Question: I have a JSON of which i need to extract headings and data inot a html table that contains top and left headings. I have provided a snippet of what the table data shoukld present. Can anyone please help with the logic of breaking down the foreach to be able to display the html corrcetly.
'''
$json ='{
"jform": {
"product": ["3", "4"],
"type": "101"
},
"mainheading": "TYPICAL ANALYSIS",
"heading1": "NatraMin Original",
"heading2": "NatraMin Cal-S",
"heading3": "NatraMin Cal-K",
"heading4": "",
"heading5": "",
"heading6": "",
"heading7": "",
"heading8": "",
"maindata": ["Calcium", "Phosphorus"],
"data1": ["c12%", "p12%"],
"data2": ["c13%", "p13%"],
"data3": ["c14%", "p14%"],
"data4": ["", ""],
"data5": ["", ""],
"data6": ["", ""],
"data7": ["", ""],
"data8": ["", ""],
"itemid": "2"
}';
$tableData = json_decode($json);
foreach ($tableData as $key => $value) {
echo $key.':'.$value.'<br/>';
}
'''
The snippet below is merely the html im using to create teh sample table screengrab below it. I need to somehow incoprprate sections of that html into teh foreach. I tried nesting teh foreach but just messed it up more hence why i have removed my trys and just provided code as cleanly as possible.
'''
echo '
<style>
table {}
table td.top { padding: 10px; background-color: red;color: white}
table th.top { padding: 10px; background-color: blue; color: white}
table th.side { padding: 10px; background-color: green; color: white}
table td { padding: 10px; border-bottom:1px solid #ededed; text-align:center;}
</style>
<table class="table">
<tbody>
<tr>
<th class="top" >TYPICAL ANALYSIS</th>
<td class="top" >NatraMin Original</td>
<td class="top" >NatraMin Cal-S</td>
<td class="top" >NatraMin Cal-K</td>
</tr>
<tr>
<th class="side" >Calcium</th>
<td>c12%</td>
<td>c13%</td>
<td>c14%</td>
</tr>
<tr>
<th class="side" >Phosphorus</th>
<td>p12%</td>
<td>p13%</td>
<td>p14%</td>
</tr>
</tbody>
</table>';
'''

When i run the very top code snippet on phptester.net i get the following output, im not too worried about the empty values i just need to make sure the values that contain data are matched up against the table properly.
'''
Error Object of class stdClass could not be converted to string on line number 33
jform:
mainheading:TYPICAL ANALYSIS
heading1:NatraMin Original
heading2:NatraMin Cal-S
heading3:NatraMin Cal-K
heading4:
heading5:
heading6:
heading7:
heading8:
maindata:Array
data1:Array
data2:Array
data3:Array
data4:Array
data5:Array
data6:Array
data7:Array
data8:Array
itemid:2
'''
Thanks in advance :)
John
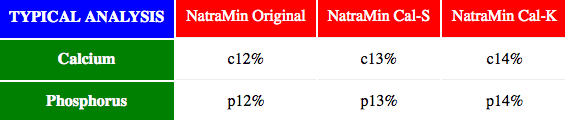
Answer: Here is what you looking for:
'''
$tableData = json_decode($json, true);
$mainheading = $tableData['mainheading'];
$HTML_table = "<table>";
// headers
$HTML_table .= "<tr>";
$HTML_table .= "<th class='top1'>$mainheading</th>";
for($i=1; $i<=8; $i++) {
$d = $tableData["heading$i"];
if(!empty($d))
$HTML_table .= "<th class='top2'>$d</th>";
}
$HTML_table .= "</tr>";
// end of headings
// main data
$mainData = $tableData['maindata'];
$mainDataCount = count($mainData);
for($i=0; $i<$mainDataCount; $i++) {
$d = $mainData[$i];
$HTML_table .= "<tr>";
$HTML_table .= "<td class='side'>$d</td>";
for($j=1; $j<=8; $j++) {
$d = $tableData["data$j"][$i];
if(!empty($d))
$HTML_table .= "<td>$d</td>";
}
$HTML_table .= "</tr>";
}
$HTML_table .= "</table>";
?>
'''
In HTML, the '<th>' is conceptually used for header cells, not the starting cell of a row, so I've also changed them in the code and of course in the '<style>':
'''
<style>
table {}
table th.top1 { padding: 10px; background-color: red;color: white}
table th.top2 { padding: 10px; background-color: blue; color: white}
table td.side { padding: 10px; background-color: green; color: white}
table td { padding: 10px; border-bottom:1px solid #ededed; text-align:center;}
</style>
'''
To get the result printed, simple do 'echo $HTML_table;' anywhere you want to :)